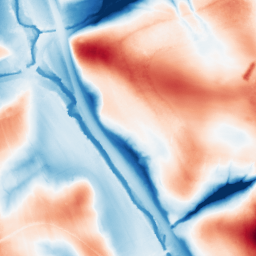
Category: edge_preserving
Decomposition family: guided
Decomposition parameters: radius: 32
eps: 0.01
Upsampling method: quartic
Upsampling parameters: scale: 2
Upsampling scale: 2